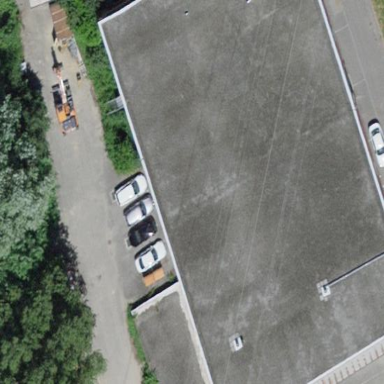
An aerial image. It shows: Industrial building.